Question: Please have a view of the attached image.
I use VLCJ to build this application. However, it is unexpected that the item in combobox is hidden by the Canvas (which is used in VLCJ player). How to solve it?

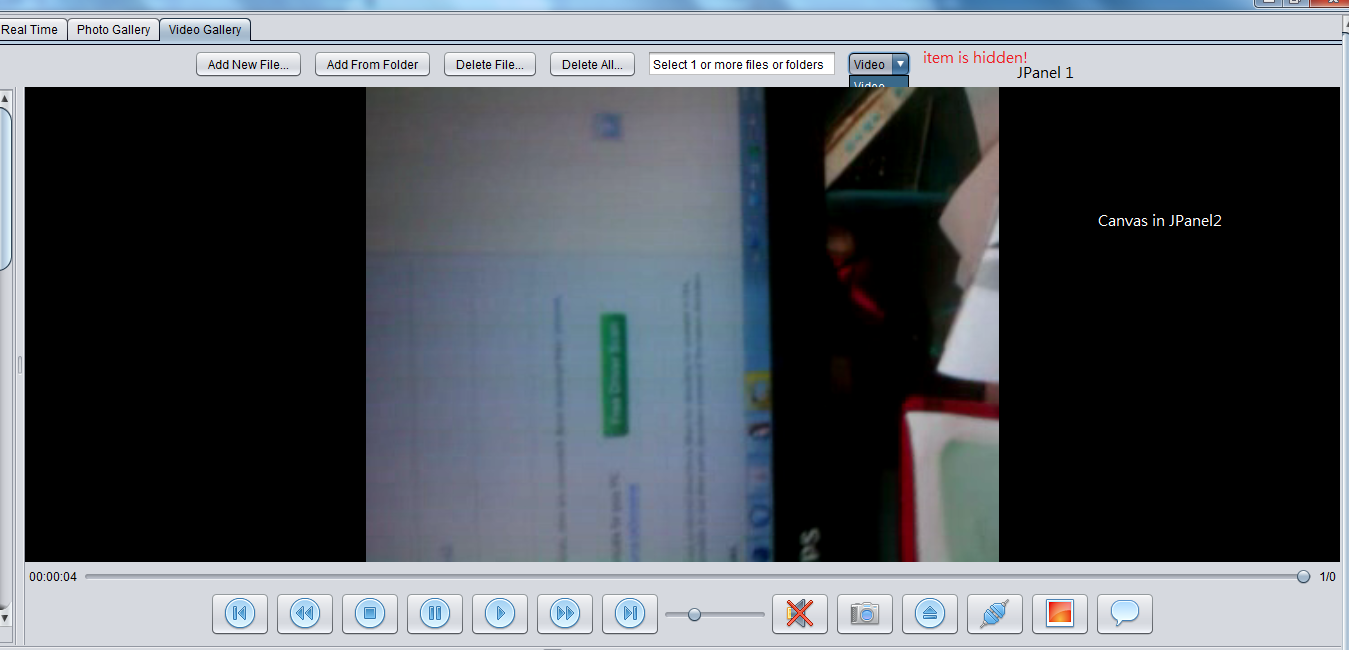
Answer: Depending on the jre version the following line may help:
'''
comboBox.setLightWeightPopupEnabled(false);
'''
which tells swing to use a heavyweight dropdown instead of a lightweight one.